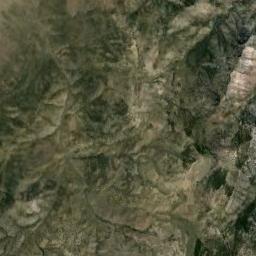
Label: mountain